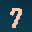
Label: 7